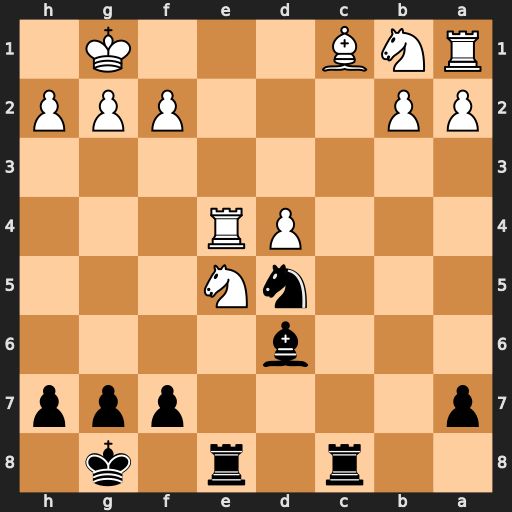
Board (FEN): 2r1r1k1/p4ppp/3b4/3nN3/3PR3/8/PP3PPP/RNB3K1
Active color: b
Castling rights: -
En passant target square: -
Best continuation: Rxc1+ Re1 Rxe1#